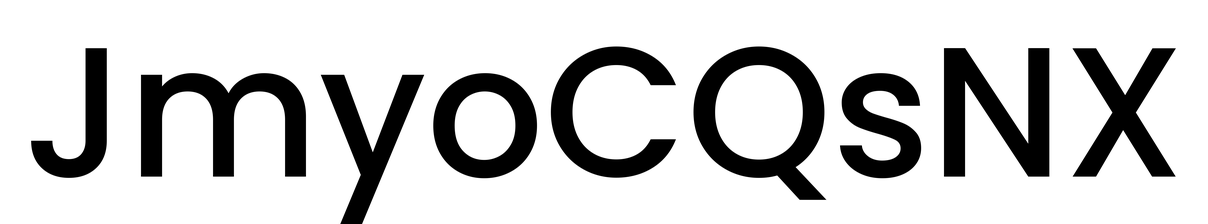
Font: Poppins-Medium